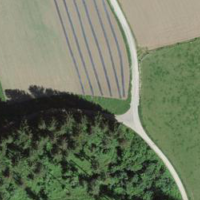
EUNIS habitat code: 52
Species observed at this site:
Juglans regia
Lonicera acuminata